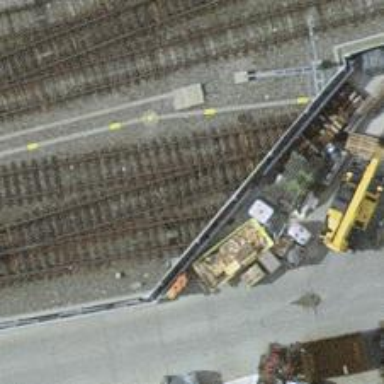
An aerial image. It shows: Siding railway line with electrified contact line for the trains.